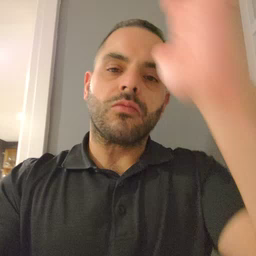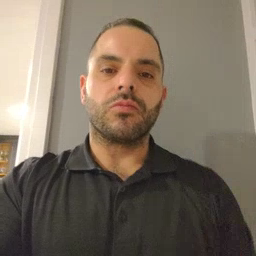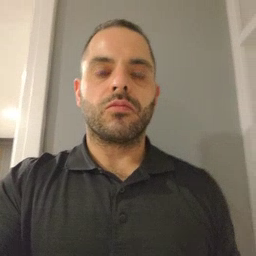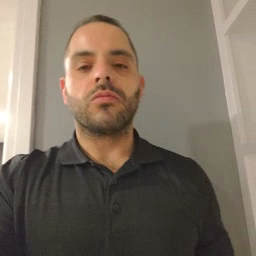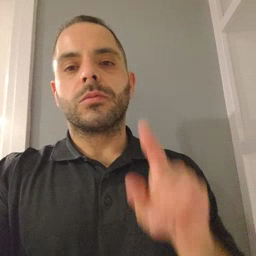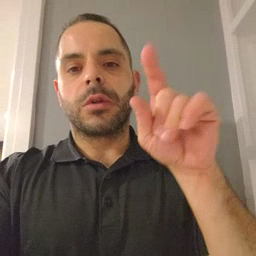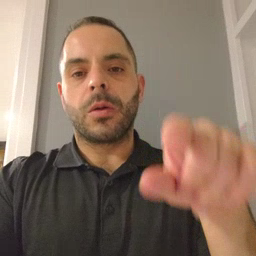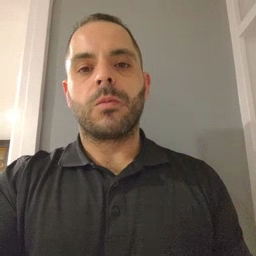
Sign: go